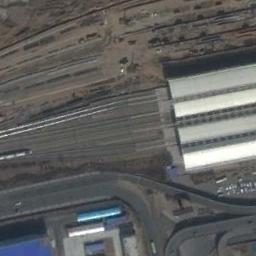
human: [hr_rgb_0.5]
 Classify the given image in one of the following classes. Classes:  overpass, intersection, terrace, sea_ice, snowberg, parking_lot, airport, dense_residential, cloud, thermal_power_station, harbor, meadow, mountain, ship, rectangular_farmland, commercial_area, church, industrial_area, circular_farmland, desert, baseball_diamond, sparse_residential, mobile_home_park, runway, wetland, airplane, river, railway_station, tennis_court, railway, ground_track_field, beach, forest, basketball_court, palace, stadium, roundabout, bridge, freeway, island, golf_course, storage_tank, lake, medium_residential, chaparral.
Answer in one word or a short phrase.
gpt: railway_station